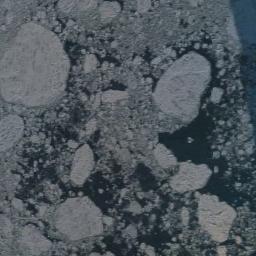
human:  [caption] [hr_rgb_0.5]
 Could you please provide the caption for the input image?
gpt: There are many ice on the deep green sea .

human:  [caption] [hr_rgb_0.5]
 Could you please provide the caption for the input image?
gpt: Countless ice cubes of various sizes are connected into a loose, Large piece floating on the blue sea .

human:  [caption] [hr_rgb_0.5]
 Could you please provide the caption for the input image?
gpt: A lot of sea ice of different sizes and thickness gathers together and the color of the seawater is blue .

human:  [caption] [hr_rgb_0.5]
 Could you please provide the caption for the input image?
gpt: Sea ice is surrounded by water .

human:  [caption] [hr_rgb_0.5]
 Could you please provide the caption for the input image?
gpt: There are many sea ice linked into sheets .